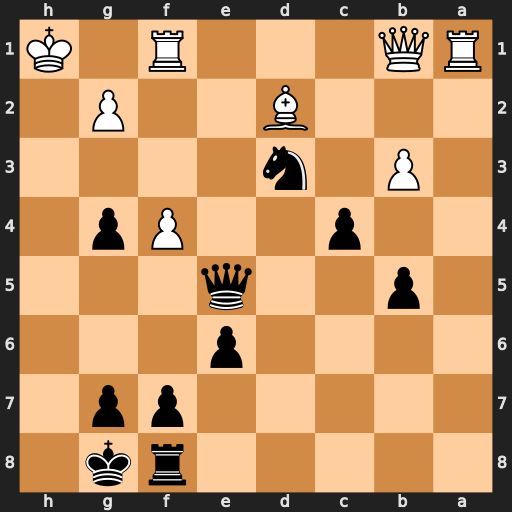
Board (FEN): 5rk1/5pp1/4p3/1p2q3/2p2Pp1/1P1n4/3B2P1/RQ3R1K
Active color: b
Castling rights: -
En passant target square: f3
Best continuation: Qh5+ Kg1 g3 Rf3 Qh2+